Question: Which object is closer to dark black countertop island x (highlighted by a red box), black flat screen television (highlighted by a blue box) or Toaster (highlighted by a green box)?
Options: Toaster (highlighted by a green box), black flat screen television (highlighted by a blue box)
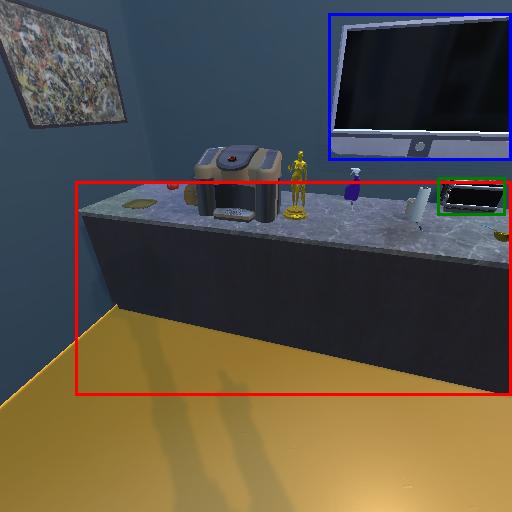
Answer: Toaster (highlighted by a green box)